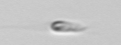
Label: flagellate_morphotype3